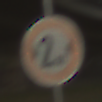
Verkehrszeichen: TatsaechlicheBreite2
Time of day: SunriseSunset
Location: Outdoor (Suburban)
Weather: PartlyCloudy
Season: NotSpecified
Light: Natural